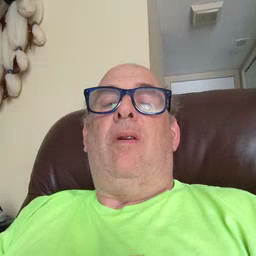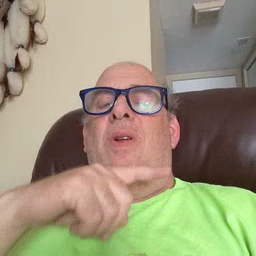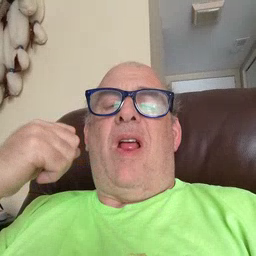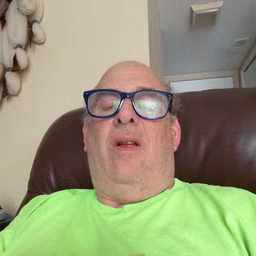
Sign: dry